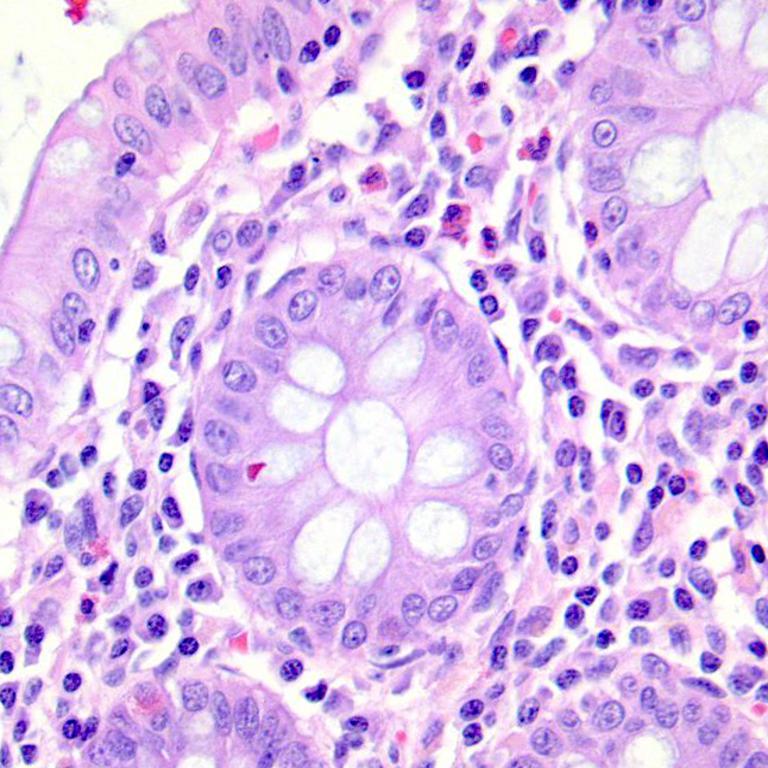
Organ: colon
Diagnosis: benign